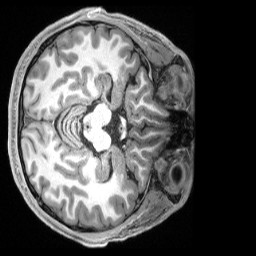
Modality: T1w
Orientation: axial
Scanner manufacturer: siemens
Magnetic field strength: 3 T
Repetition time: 2.5 s
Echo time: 0.00231 s